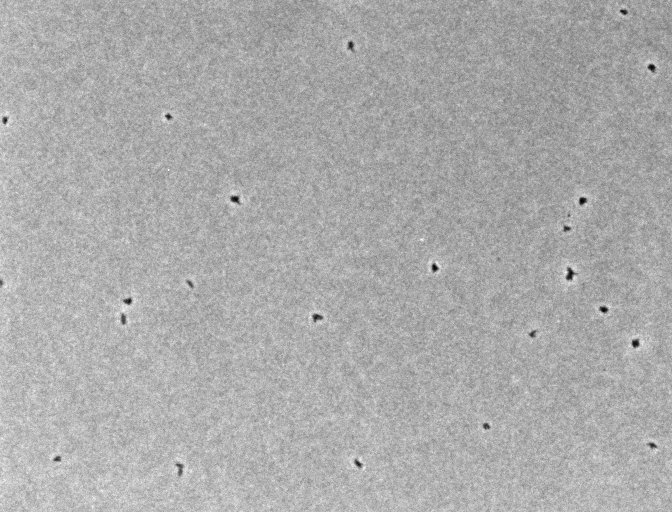
Phase contrast microscopy, 20x objective, 3 h incubation